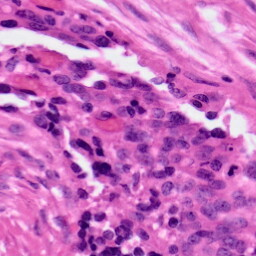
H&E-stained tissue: Ovarian